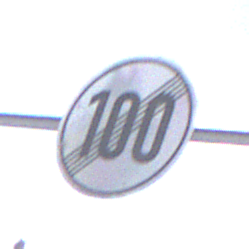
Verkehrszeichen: EndeGeschwindigkeit100
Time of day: MorningAfternoon
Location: Outdoor (Nature)
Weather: PartlyCloudy
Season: Winter
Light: Natural